Question: I'm writing an application to allow users to create a Poll. They ask a and set 'n' number of predefined to the question. Other users can vote on the answers provided for that question.
# Current structure
I have designed the database like this:

# Storing the vote count
Current thinking is, I create a new column called 'vote_count' on the 'link' table and every time that answer gets voted, it updates the record.
This works. But is it right? I'm new to database systems, so I can't imagine I'm doing much right. What are some more efficient ways to achieve this?
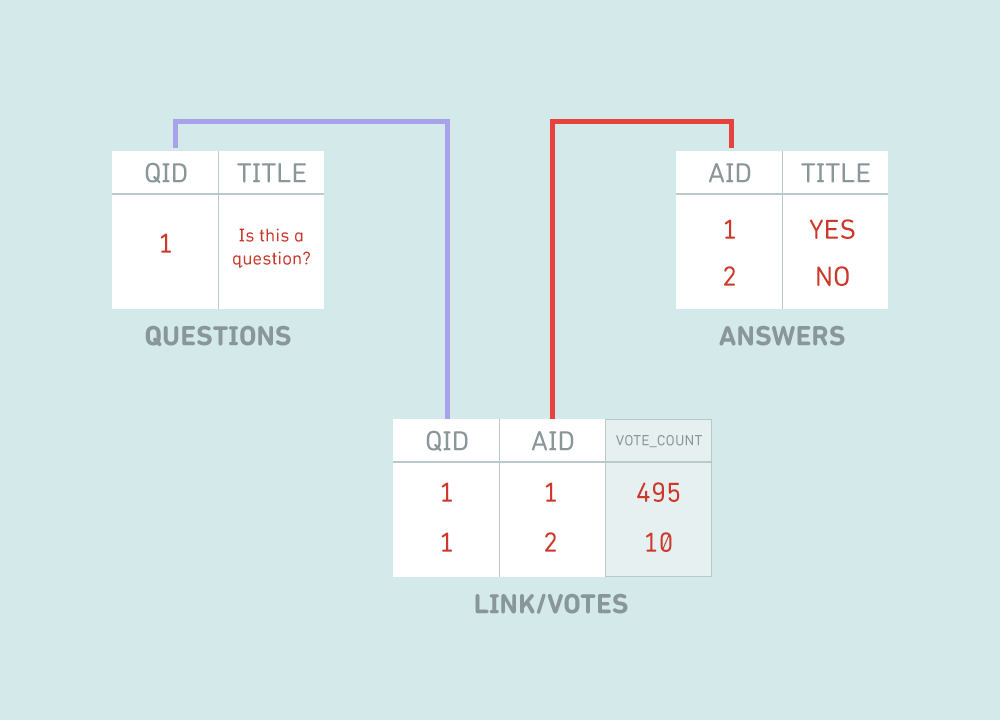
Answer: As far as it goes yes that's OK. However these tables will be incomplete. When your second quiz is created, you'll have to extend the QUESTIONS table. If this second quiz's Q1 also has a yes/no answer, you're going to have to extend the LINK/VOTES table.
You also have to think about how it's going to be queried and design indexes to support those queries.
Cheers -